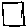
Label: square